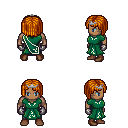
a pixel art fantasy rpg character, male body template, human, dark skin, sash dress, red pants, dark blonde pageboy hairstyle, silver tiara, metal gloves, brown shoes, four views (front, back, left, right), 2x2 character sprite sheet, small pixel art, hard edges, no anti-aliasing